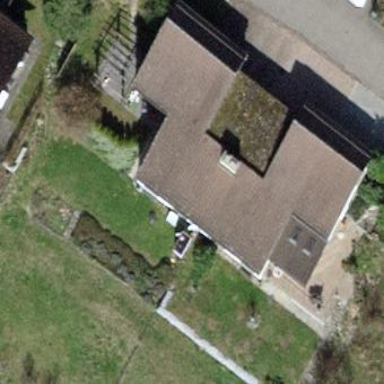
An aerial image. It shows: Semi-detached house with saltbox roof.